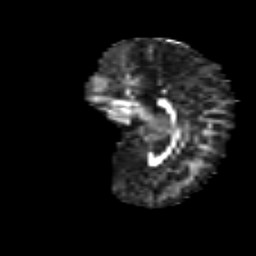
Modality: FA
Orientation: sagittal
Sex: female
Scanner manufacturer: siemens
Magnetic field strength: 3 T
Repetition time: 5 s
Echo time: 0.071 s